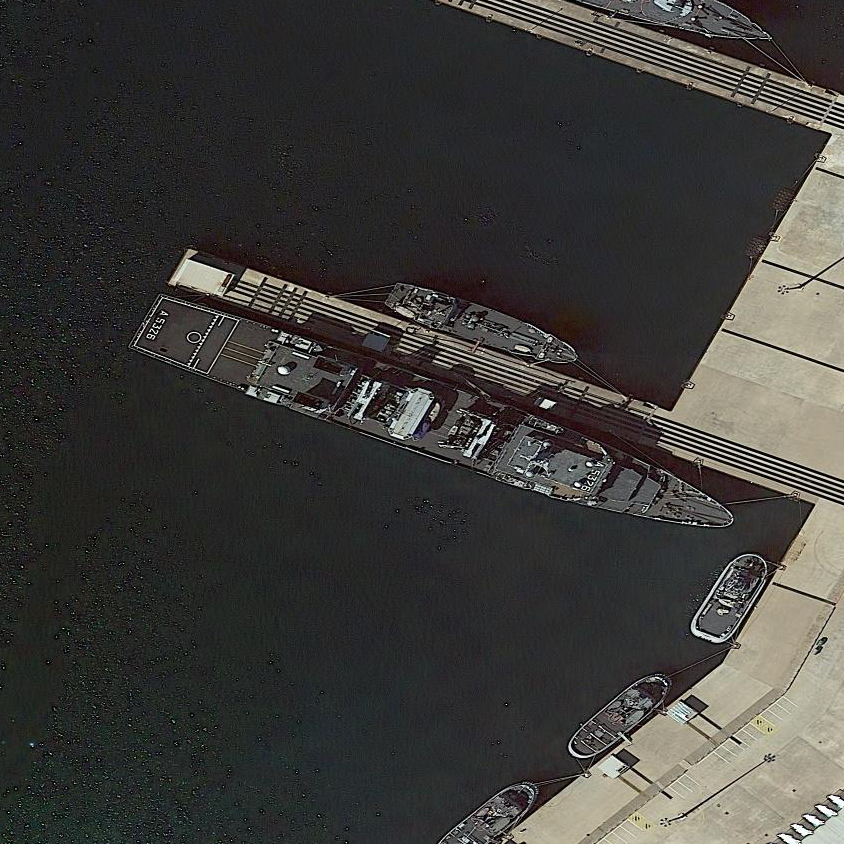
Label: destroyer